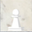
Piece: wP